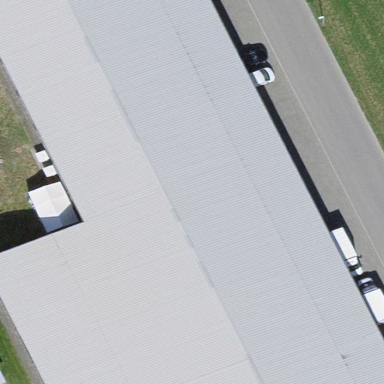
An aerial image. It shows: Industrial building.